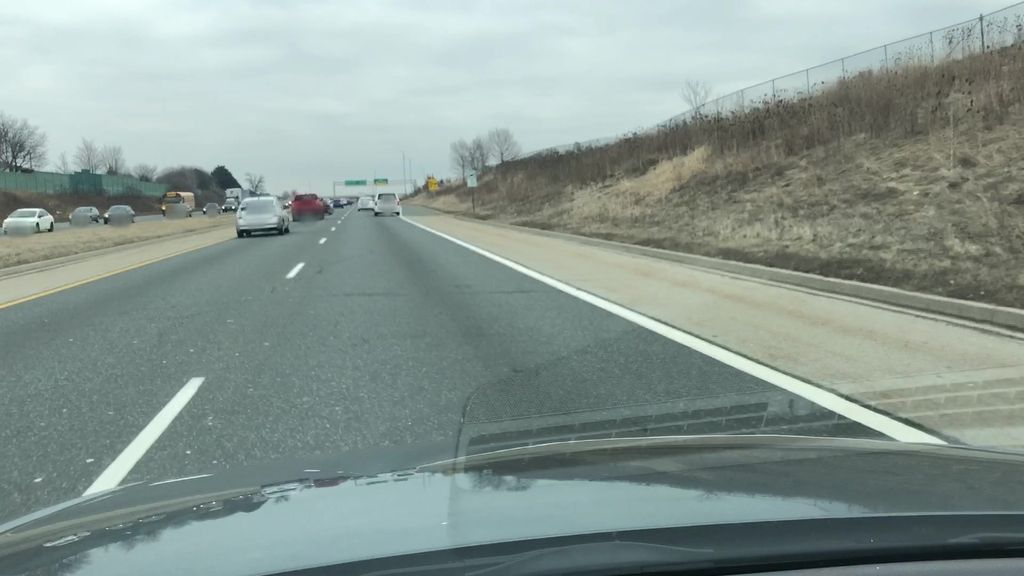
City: hamilton